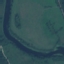
Land use / land cover class: River